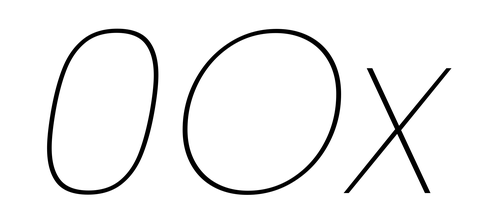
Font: Poppins-ThinItalic